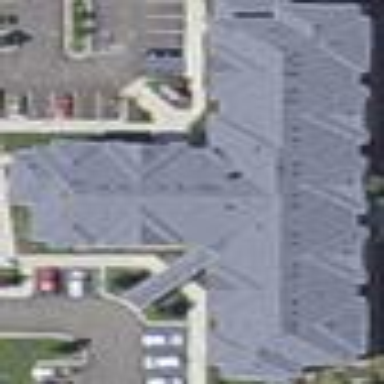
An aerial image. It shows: Nursing home building.